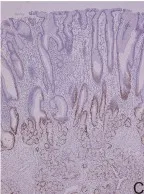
Immunohistochemical findings of the resected specimen. Duodenal mucosa in the upper part of the polyp ,. MUC6 ,.the epithelium in the deeper portion and Brunner's glands are positive for MUC6.
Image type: pathology (immunostaining)